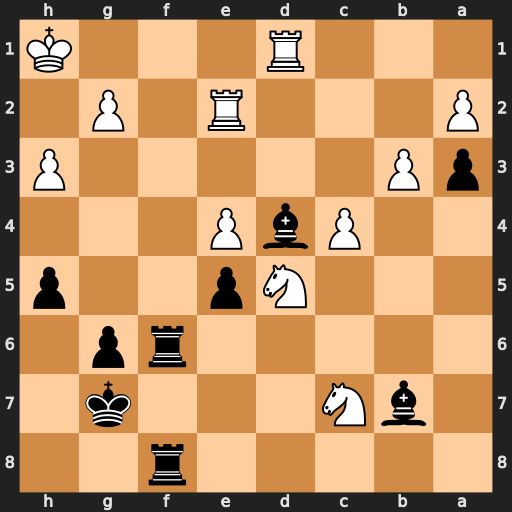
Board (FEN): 5r2/1bN3k1/5rp1/3Np2p/2PbP3/pP5P/P3R1P1/3R3K
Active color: b
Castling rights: -
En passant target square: -
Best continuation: Rf1+ Rxf1 Rxf1+ Kh2 Bg1+